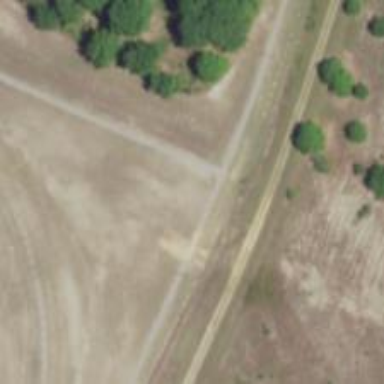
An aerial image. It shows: Footway road passing through track in leisure land.